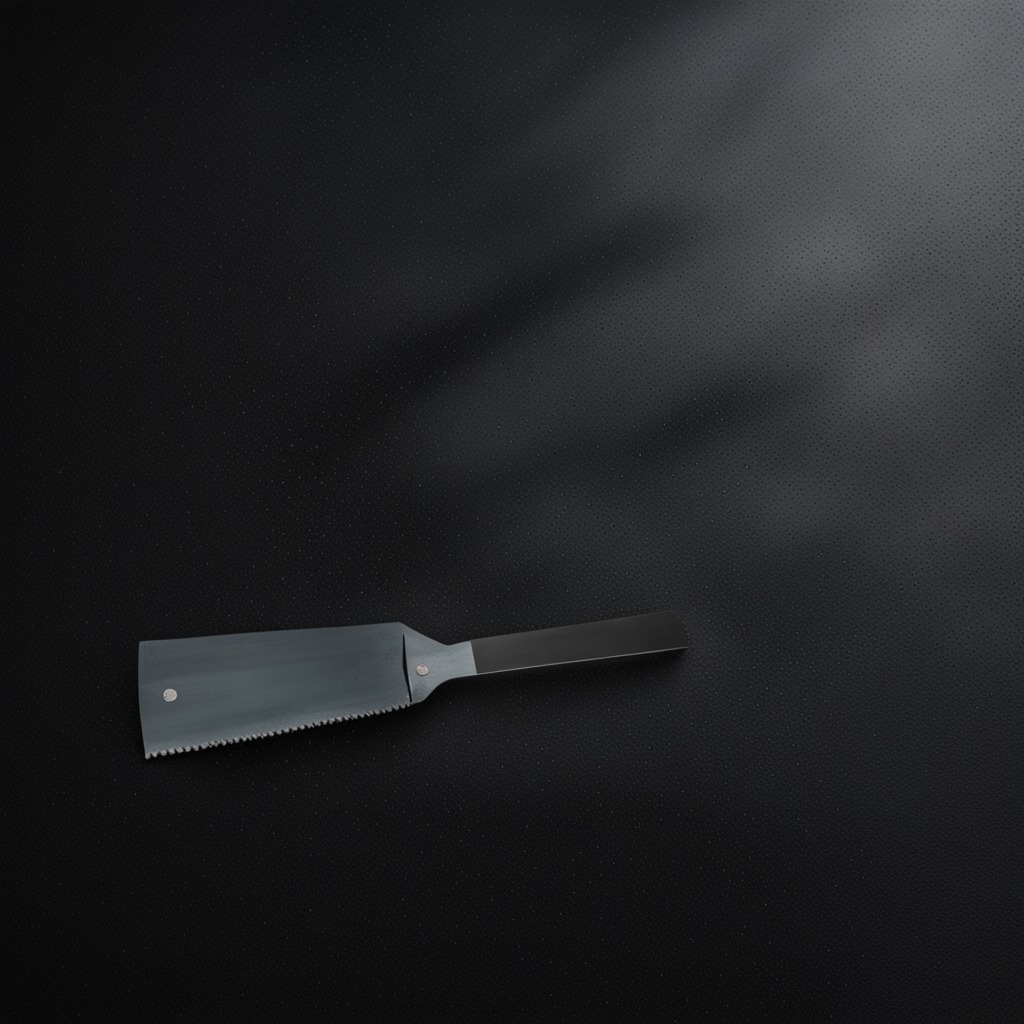
A metal saw is lying on the clean granite tabletop covered with a black rubber mat inside a workshop at night.